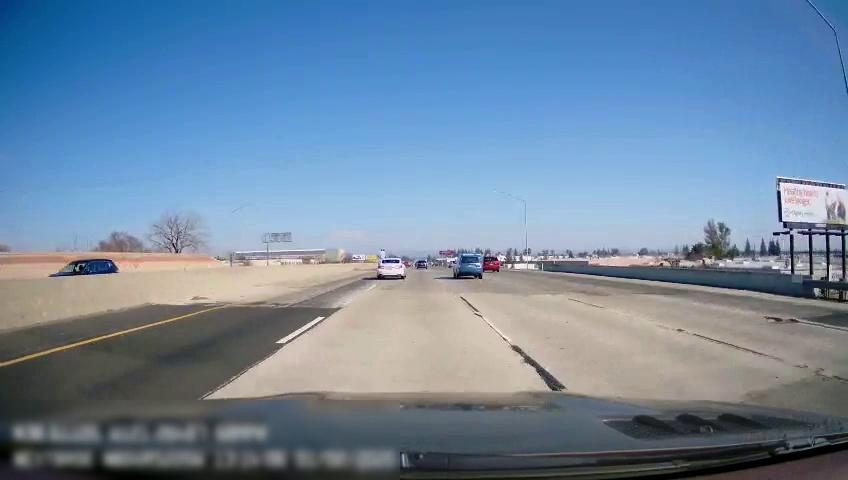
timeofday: Day
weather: Sunny
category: Vehicles | Car
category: Drivable Space
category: Vehicles | Van
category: Vehicles | SUV
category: Vehicles | Car
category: Vehicles | Car
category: Lanes | Alternate Lane
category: Lanes | Current Lane
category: Lanes | Current Lane
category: Lanes | Alternate Lane